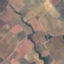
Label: PermanentCrop